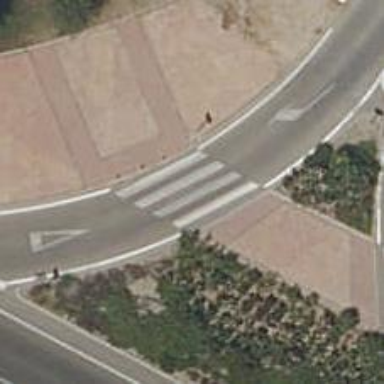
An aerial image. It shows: Uncontrolled zebra crossing on the road.